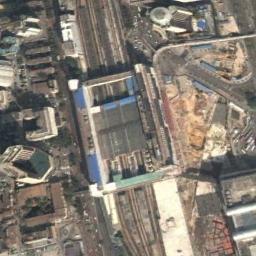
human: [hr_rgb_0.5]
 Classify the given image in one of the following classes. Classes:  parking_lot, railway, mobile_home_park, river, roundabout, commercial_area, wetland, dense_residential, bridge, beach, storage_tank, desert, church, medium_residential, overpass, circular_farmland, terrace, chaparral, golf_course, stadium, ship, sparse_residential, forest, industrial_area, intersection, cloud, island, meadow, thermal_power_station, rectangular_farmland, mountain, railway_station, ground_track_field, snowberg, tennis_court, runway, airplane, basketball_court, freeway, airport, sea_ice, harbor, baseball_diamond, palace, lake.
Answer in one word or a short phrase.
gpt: railway_station